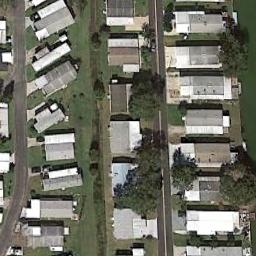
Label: mobile_home_park